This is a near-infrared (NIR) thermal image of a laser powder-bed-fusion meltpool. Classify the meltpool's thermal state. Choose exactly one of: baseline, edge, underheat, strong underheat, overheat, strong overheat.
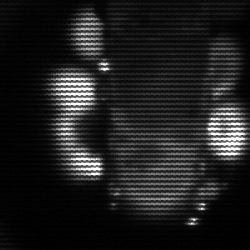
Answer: strong underheat